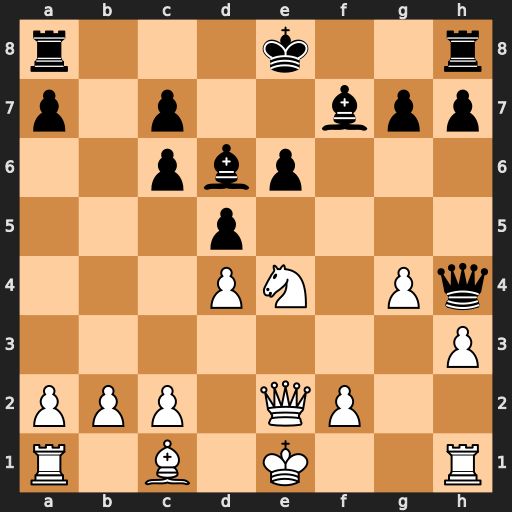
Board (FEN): r3k2r/p1p2bpp/2pbp3/3p4/3PN1Pq/7P/PPP1QP2/R1B1K2R
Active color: w
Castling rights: KQkq
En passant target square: -
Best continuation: Bg5 Qxg5 Nxg5